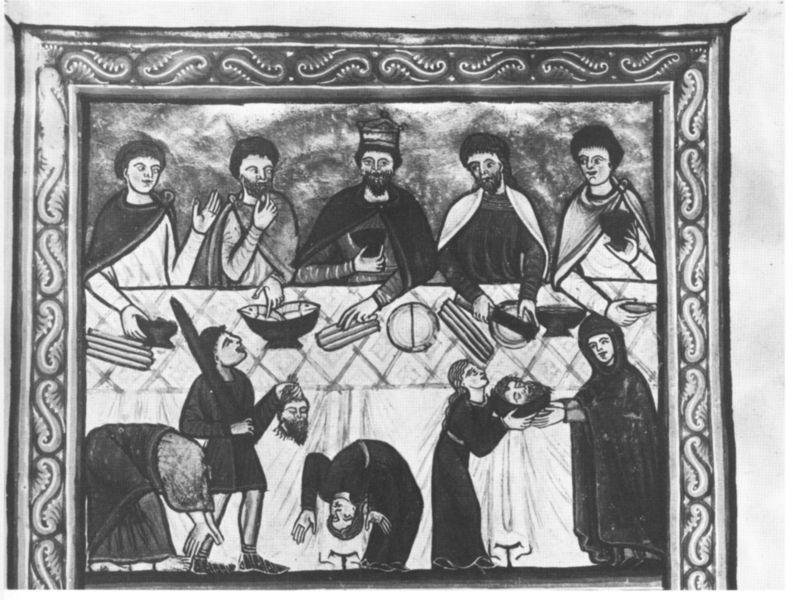
Titel: Psalter und Stundenbuch der Jungfrau
Institution: London, British Library
Schlagwörter: hand, kampf, kopf, weiß, menschen, grau, köpfe, männer, schwarz, tisch, zeichnung, gericht, trinken, diener, enthauptung, haupt, henker, herodes, johannes, judith, köpfen, rahmen, salome, schüssel, tod, täufer, bild, tischtuch, kelch, krone, schalen, kaiser, könig, essen, tafel, wein, verzierung, brot, bauer, becher, religion, künstler, schwert, bleistift, festmahl, gastmahl, mahl, esen, römer, fisch, jesus, mittelalter, mönche, opfer, abendmahl, schüsseln, jünger, ohnmacht, fische, speise, gaben, köpfung, tafelrunde, könif, panflöten, gräuel